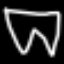
Label: pants